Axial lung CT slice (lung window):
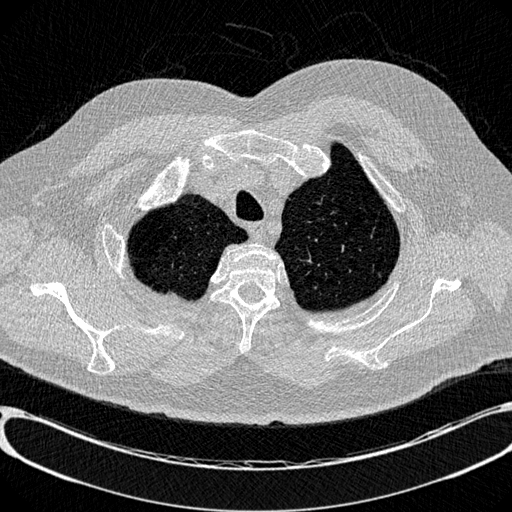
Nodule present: no